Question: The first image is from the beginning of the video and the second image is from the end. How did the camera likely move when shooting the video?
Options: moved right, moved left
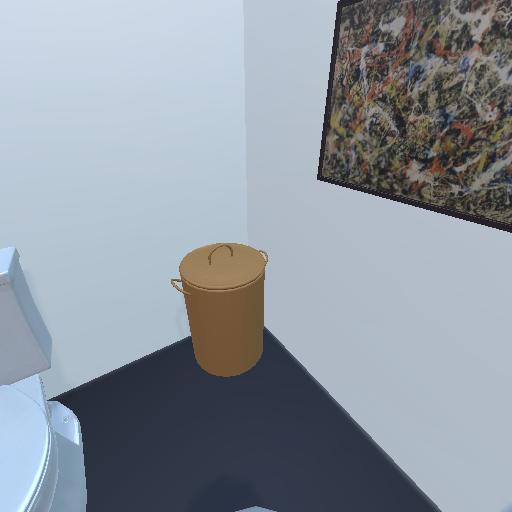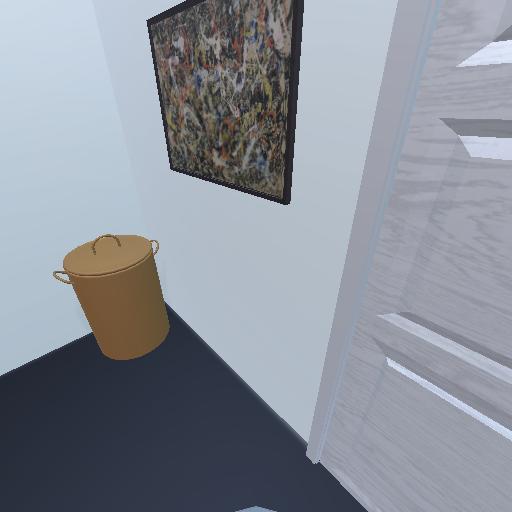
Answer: moved right